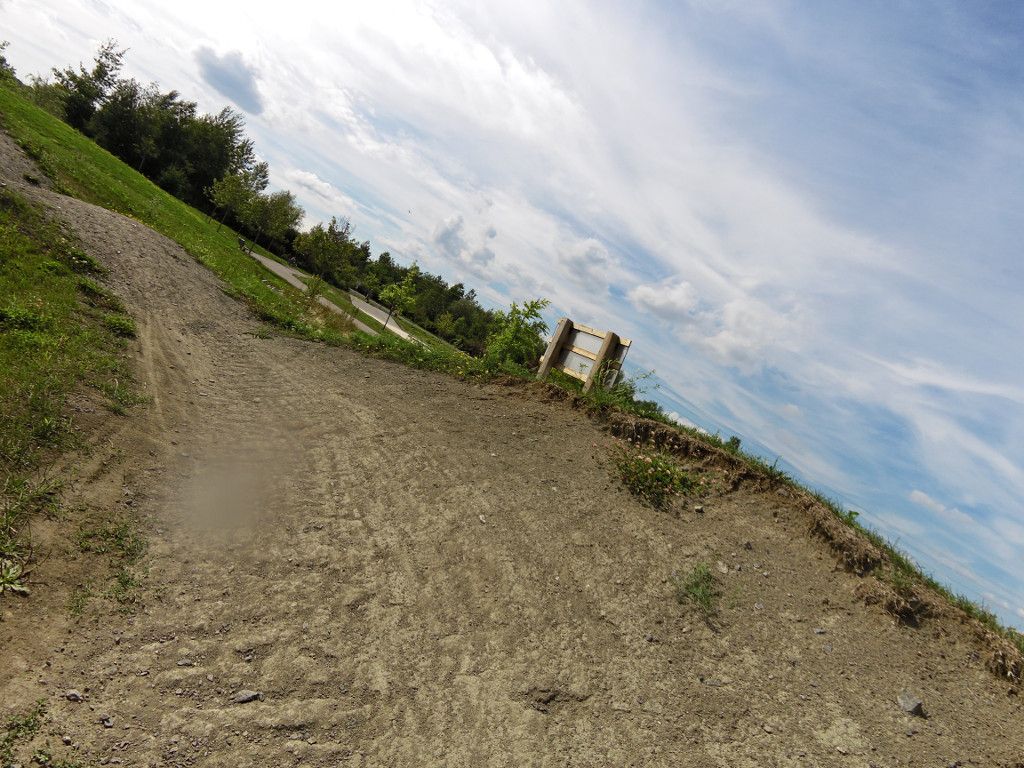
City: ottawa-gatineau